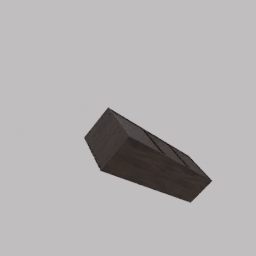
Label: furniture